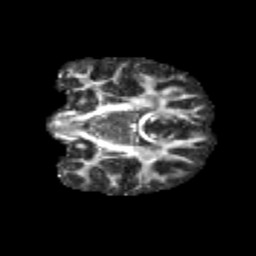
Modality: FA
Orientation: coronal
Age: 10
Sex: male
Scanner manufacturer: siemens
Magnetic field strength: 3 T
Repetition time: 3.8 s
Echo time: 0.07 s